Question: I'm working on multiple Gradle projects with internal and external dependencies, and so far I am happy that thanks to Gradle's dependency management I can modify a library project without affecting every application that uses the library.
When I need to modify a library project and test it using an application project that uses it, I need to do the following,
- - - 'build.properties'-
So it became quite combersome now. Can I configure IntelliJ IDEA so that
- 'pom.xml'

- 'build.properties'
Thanks.
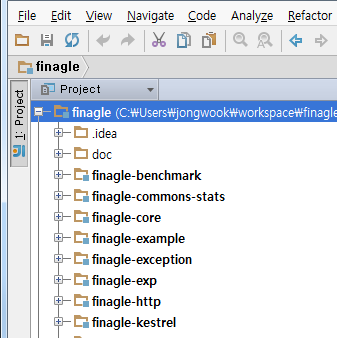
Answer: Currently in IntelliJ IDEA 2019.2 you can add the gradle subprojects like so
1. Open Gradle Tool Window via View > Tool Windows > Gradle menu
2. Click on "Link Gradle Project" button (the plus sign)
3. Select the build.gradle file corresponding to the subproject
4. Go to File > Project Structure > Modules > NameOfSubproject
5. Navigate to main/java and click on Mark as: Sources
6. Mark the main/resources as Resources
7. Restart IntelliJ IDEA
The sources of the subproject will be recognized by IntelliJ and you can use Navigate Class action for the classes in the subproject